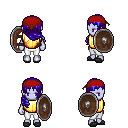
a pixel art fantasy rpg character, female body template, dark elf, purple skin, gold chest armor, white pants, blue right-swept hairstyle, red bandana, gray slippers, shield, four views (front, back, left, right), 2x2 character sprite sheet, small pixel art, hard edges, no anti-aliasing